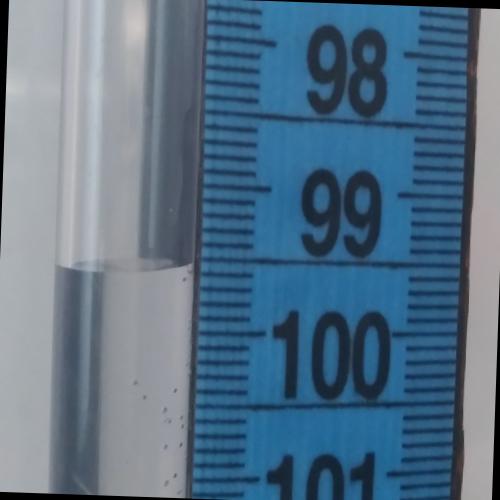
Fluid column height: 99.6 cm